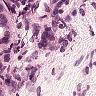
Metastatic tissue present: yes